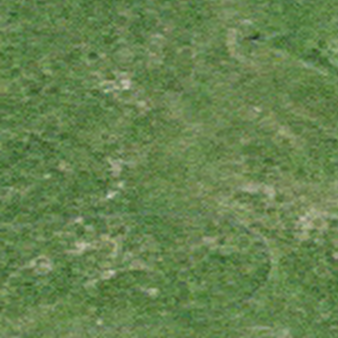
Label: other